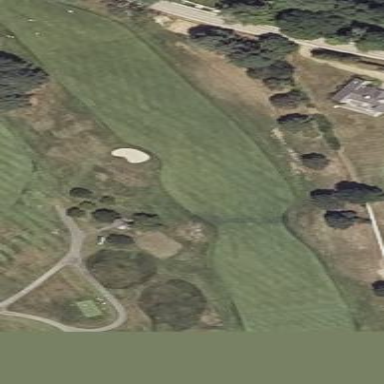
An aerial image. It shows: Golf fairway surrounded by grass.